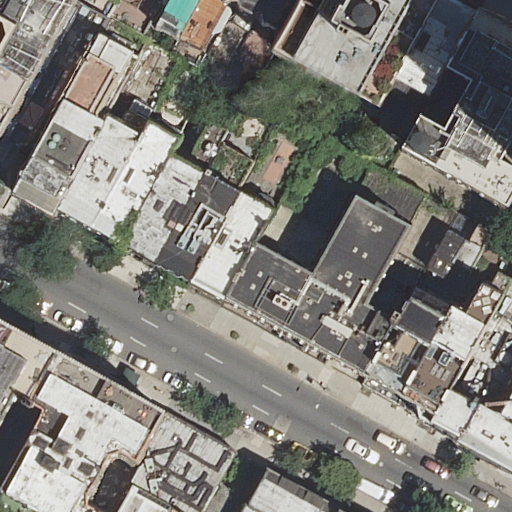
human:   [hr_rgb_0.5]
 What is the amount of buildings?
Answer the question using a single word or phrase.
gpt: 32

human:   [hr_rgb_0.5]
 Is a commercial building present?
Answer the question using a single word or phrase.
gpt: no

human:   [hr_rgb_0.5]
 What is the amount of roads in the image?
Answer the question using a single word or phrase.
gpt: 2

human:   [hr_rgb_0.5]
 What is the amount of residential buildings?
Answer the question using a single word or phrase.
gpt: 32

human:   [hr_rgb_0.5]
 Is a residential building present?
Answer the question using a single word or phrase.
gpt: yes

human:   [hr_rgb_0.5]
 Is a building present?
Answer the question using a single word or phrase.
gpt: yes

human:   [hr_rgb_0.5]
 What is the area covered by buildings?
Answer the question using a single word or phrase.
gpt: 5757m2

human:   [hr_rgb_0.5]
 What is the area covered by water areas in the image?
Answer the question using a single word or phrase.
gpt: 0m2

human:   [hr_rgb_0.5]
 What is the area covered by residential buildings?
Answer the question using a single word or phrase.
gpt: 5757m2

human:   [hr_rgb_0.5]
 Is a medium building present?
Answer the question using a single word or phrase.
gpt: yes

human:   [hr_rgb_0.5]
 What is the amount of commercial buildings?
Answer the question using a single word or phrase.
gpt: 0

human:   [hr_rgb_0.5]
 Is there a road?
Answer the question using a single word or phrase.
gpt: yes

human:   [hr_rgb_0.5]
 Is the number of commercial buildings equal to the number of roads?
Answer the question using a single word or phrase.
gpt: no

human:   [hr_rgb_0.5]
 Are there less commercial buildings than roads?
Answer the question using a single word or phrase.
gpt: yes

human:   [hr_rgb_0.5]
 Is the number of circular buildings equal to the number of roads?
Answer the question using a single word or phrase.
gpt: no

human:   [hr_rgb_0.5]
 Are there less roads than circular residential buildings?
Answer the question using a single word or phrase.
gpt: no

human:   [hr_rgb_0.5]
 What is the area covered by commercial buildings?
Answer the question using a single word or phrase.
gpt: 0m2

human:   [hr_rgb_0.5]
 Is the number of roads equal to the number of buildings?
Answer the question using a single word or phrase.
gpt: no

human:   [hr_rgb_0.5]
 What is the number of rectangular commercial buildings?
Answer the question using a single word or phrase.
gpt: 0

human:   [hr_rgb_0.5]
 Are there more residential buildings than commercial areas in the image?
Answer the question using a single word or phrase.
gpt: yes

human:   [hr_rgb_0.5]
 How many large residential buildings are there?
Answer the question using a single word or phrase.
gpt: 2

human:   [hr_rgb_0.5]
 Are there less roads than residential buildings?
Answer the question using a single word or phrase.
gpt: yes

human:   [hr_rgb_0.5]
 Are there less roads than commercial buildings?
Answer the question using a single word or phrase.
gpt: no

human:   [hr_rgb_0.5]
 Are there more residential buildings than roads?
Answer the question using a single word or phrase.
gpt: yes

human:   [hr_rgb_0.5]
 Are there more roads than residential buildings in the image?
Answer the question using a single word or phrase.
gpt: no

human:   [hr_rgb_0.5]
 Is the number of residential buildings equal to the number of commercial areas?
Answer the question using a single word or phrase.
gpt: no

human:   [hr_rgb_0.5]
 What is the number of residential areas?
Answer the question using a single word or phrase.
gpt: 0

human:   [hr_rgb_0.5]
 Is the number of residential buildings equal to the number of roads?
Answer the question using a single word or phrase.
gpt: no

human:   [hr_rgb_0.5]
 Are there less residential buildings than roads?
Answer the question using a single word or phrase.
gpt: no

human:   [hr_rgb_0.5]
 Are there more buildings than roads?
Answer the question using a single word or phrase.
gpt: yes

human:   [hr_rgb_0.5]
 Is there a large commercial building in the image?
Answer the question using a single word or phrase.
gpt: no

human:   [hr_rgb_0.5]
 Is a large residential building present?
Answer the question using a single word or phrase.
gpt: yes

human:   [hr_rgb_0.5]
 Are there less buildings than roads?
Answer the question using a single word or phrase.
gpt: no

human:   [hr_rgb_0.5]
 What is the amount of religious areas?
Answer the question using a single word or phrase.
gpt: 0

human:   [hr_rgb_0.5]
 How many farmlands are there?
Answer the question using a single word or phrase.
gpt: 0

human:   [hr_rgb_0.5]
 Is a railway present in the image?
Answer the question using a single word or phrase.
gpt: no

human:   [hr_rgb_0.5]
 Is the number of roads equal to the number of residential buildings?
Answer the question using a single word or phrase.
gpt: no

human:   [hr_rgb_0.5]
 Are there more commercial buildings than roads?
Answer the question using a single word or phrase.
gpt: no

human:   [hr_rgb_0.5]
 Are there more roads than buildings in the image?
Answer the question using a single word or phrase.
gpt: no

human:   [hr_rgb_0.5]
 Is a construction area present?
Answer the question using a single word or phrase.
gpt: no

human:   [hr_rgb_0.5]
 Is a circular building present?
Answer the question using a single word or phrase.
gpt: no

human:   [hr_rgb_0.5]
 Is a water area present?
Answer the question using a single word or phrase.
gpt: no

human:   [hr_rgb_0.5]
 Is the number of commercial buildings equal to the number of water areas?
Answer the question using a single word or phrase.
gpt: yes

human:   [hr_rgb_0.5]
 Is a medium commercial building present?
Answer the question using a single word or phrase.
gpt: no

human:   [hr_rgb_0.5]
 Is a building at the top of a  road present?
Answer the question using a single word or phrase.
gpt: yes

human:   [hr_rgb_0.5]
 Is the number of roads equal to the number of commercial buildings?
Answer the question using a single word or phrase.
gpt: no

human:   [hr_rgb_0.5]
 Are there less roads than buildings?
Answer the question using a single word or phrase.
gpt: yes

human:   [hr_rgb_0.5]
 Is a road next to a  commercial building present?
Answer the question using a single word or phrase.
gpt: no

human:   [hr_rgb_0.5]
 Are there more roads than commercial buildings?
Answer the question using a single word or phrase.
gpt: yes

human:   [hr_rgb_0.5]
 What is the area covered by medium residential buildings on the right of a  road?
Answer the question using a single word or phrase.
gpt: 2161m2

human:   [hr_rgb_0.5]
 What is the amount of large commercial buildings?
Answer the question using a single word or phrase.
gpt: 0

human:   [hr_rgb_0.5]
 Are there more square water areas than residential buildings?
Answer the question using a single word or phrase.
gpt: no

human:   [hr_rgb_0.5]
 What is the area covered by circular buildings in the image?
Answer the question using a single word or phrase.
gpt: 0m2

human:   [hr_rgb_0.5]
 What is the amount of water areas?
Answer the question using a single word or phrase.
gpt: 0

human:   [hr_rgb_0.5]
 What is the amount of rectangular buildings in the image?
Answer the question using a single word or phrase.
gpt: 23

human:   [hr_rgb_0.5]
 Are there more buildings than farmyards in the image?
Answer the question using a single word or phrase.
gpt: yes

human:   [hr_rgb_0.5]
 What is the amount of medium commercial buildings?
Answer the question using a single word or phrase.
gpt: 0

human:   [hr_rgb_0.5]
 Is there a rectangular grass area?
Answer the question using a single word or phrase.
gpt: no

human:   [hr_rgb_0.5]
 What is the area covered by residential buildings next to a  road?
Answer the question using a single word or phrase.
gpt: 5757m2

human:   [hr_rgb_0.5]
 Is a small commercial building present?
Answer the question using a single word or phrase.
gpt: no

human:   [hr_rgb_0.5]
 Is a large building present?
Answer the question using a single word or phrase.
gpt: yes

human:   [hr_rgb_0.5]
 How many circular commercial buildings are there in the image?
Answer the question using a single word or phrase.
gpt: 0

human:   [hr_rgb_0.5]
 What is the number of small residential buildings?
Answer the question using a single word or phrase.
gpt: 7

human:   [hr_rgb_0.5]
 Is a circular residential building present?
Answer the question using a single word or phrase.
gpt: no